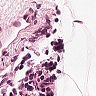
Metastatic tissue present: no